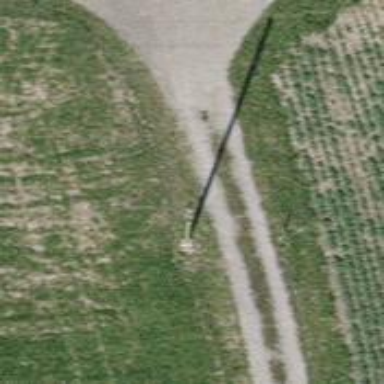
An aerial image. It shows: Power pole.